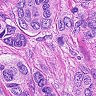
Metastatic tissue present: yes